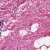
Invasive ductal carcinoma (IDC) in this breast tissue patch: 0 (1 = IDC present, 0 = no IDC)